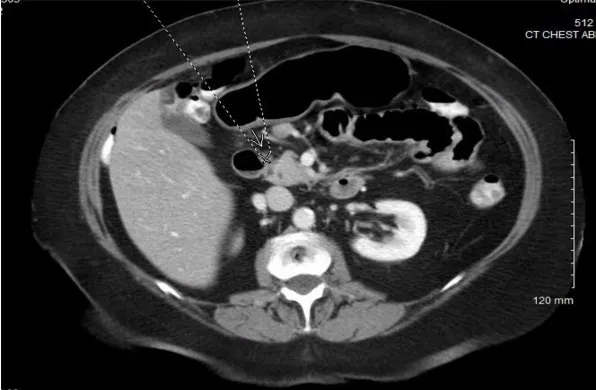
(a) Computerized Tomography section showing enlarged perigastric lymph nodes.
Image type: radiology (ct)